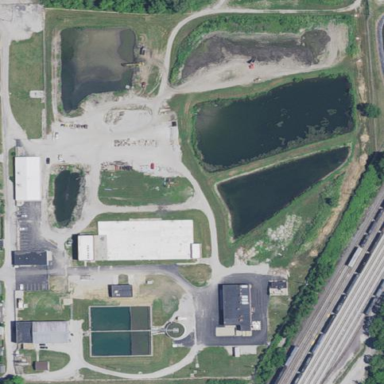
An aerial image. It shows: Man-made water works facility.